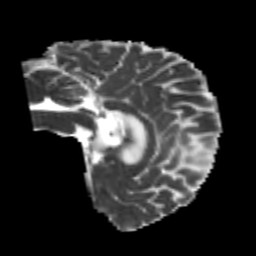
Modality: MD
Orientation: sagittal
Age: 24
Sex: male
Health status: healthy
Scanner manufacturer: philips
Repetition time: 7.388 s
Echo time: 0.08599 s